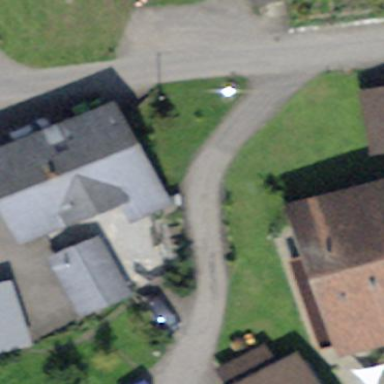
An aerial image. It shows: Simple and straightforward house.